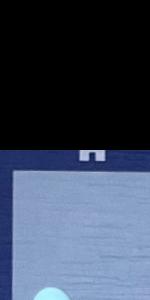
Label: Empty